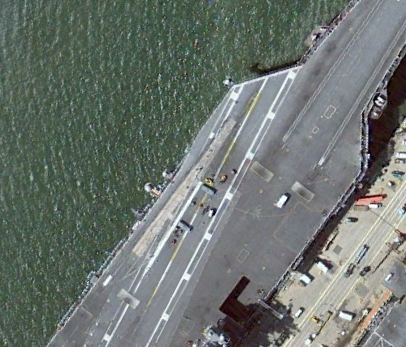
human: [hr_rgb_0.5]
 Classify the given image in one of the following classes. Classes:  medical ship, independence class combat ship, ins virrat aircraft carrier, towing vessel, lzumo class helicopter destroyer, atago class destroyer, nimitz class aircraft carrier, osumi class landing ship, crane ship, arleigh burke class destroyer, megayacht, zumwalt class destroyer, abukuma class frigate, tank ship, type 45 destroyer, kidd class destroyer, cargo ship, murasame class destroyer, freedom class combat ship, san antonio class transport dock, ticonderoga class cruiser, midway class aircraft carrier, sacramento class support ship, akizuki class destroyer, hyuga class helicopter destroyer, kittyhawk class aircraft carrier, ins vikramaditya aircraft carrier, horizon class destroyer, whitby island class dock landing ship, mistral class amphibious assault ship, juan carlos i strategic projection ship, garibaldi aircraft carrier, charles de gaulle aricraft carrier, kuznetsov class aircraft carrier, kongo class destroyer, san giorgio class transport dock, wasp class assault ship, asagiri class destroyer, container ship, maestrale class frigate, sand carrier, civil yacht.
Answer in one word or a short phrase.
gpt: Nimitz class aircraft carrier